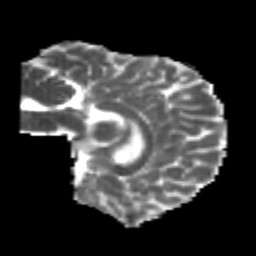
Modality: MD
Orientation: sagittal
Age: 21
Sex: male
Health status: healthy
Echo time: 0.074 s